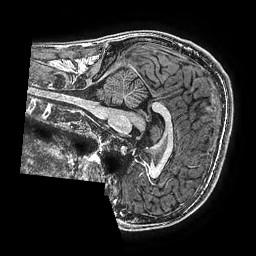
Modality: T1w
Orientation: sagittal
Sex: male
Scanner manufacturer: ge
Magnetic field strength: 3 T
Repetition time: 0.00766 s
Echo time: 0.003476 s